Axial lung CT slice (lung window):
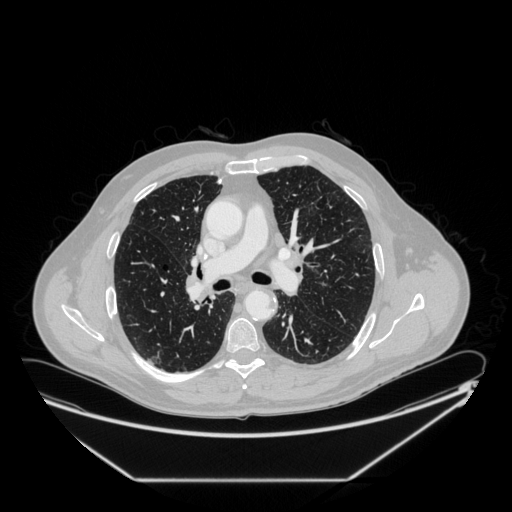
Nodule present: no